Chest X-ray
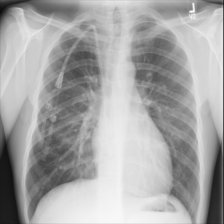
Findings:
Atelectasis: negative
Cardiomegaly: negative
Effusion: negative
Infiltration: negative
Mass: negative
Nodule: negative
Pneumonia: negative
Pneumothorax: negative
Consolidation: negative
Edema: negative
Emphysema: negative
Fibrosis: negative
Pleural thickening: negative
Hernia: negative